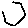
Label: hexagon